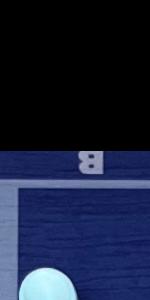
Label: Empty